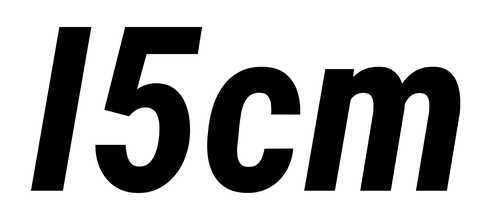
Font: Roboto-Italic_Condensed_Bold_Italic